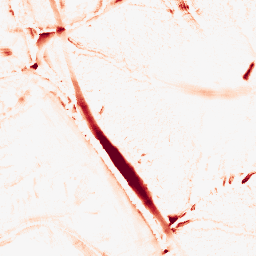
Category: morphological
Decomposition family: morphological_diamond
Decomposition parameters: operation: opening
radius: 10
Upsampling method: sinc_hamming
Upsampling parameters: scale: 4
kernel_size: 16
Upsampling scale: 4